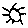
Label: sun